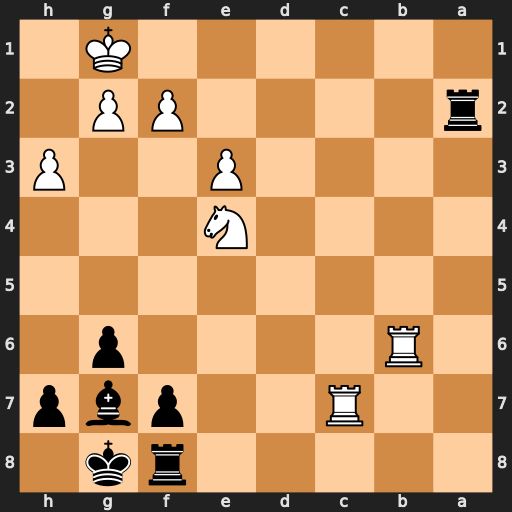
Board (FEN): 5rk1/2R2pbp/1R4p1/8/4N3/4P2P/r4PP1/6K1
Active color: b
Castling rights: -
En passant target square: -
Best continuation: Ra1+ Kh2 Be5+ g3 Bxc7